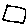
Label: square